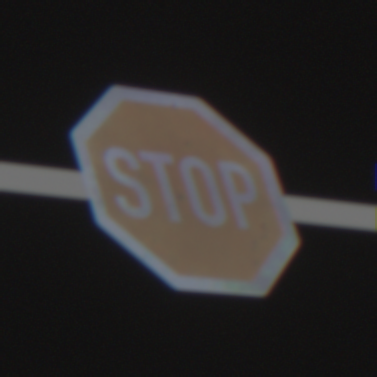
Verkehrszeichen: Stop
Umgebung: Outdoor, Urban
Tageszeit: SunriseSunset
Wetter: PartlyCloudy
Licht: Natural
Jahreszeit: NotSpecified
Kontrast: LowContrast